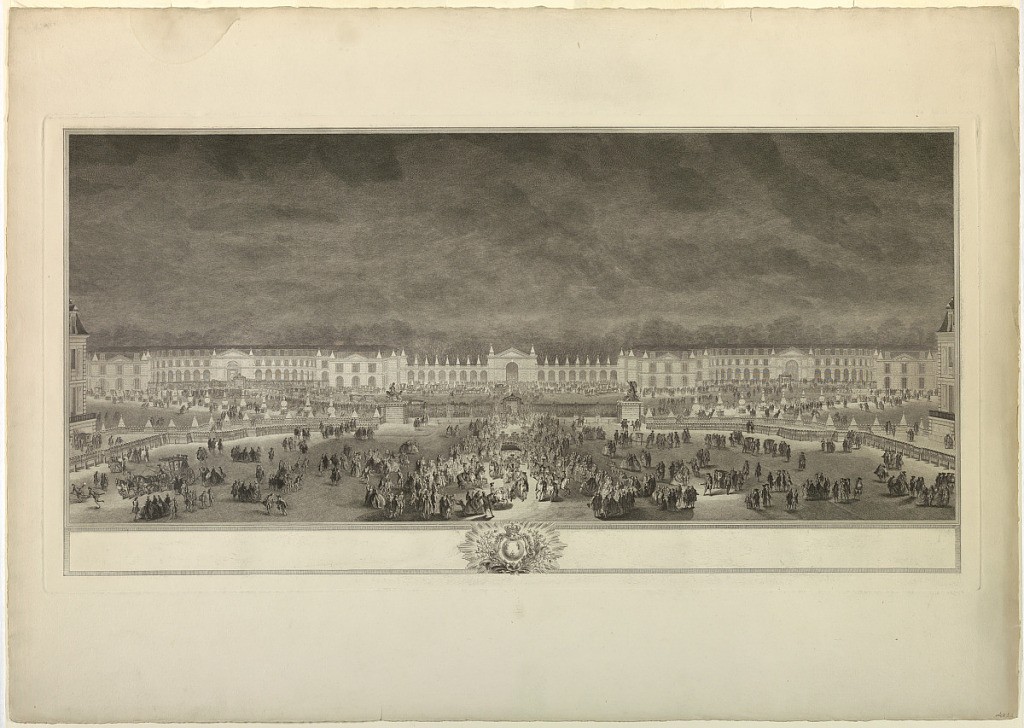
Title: Festival Honoring Louis XV of France
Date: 1750-1770
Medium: Engraving on paper
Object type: Print
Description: A large city square, whose bordering arcaded buildings are decorated with illuminated pyramids. A large crowd gathers in the foreground, watching the King pass through in his coach. Below, inscription eradicated, and shows only the King's arms in a sunburst.